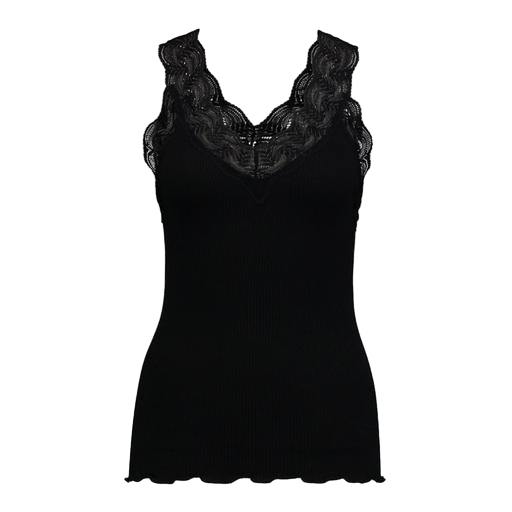
black curve cami rib lace, black valencia tank top, black lace-trim tank top, white background